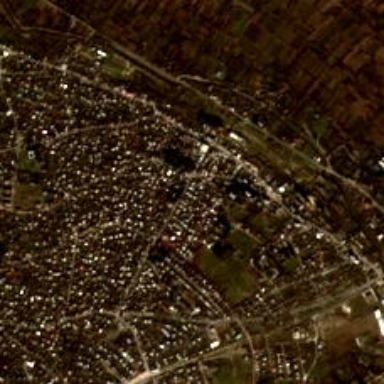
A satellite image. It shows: Town.